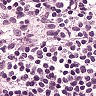
Metastatic tissue present: no